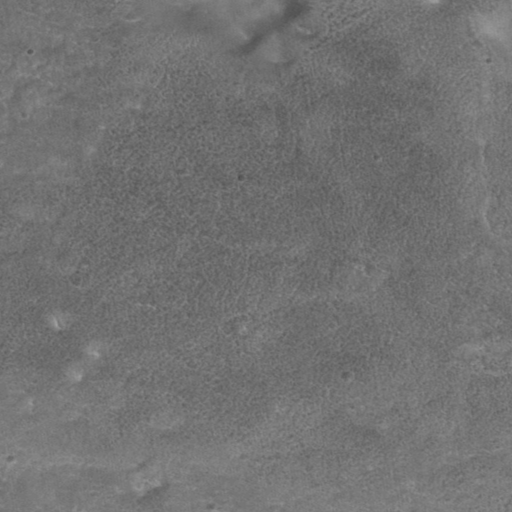
Objects detected: cone